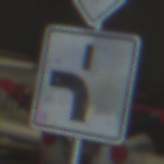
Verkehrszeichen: VerlaufVorfahrtsstrasse5
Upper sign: Vorfahrtsstrasse
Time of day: Midday
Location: Indoor (Urban)
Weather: NotSpecified
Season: NotSpecified
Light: Natural